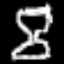
Label: hourglass